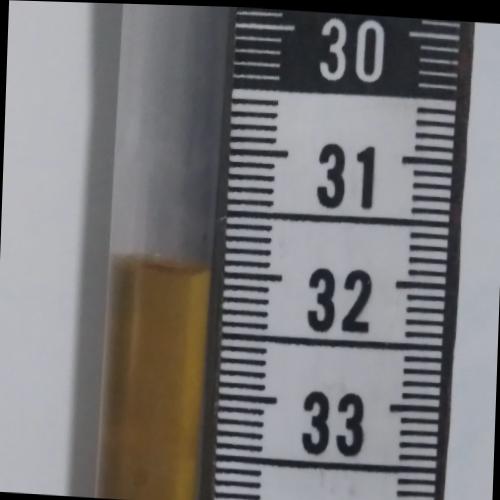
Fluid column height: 32.0 cm